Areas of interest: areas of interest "Commercial service"
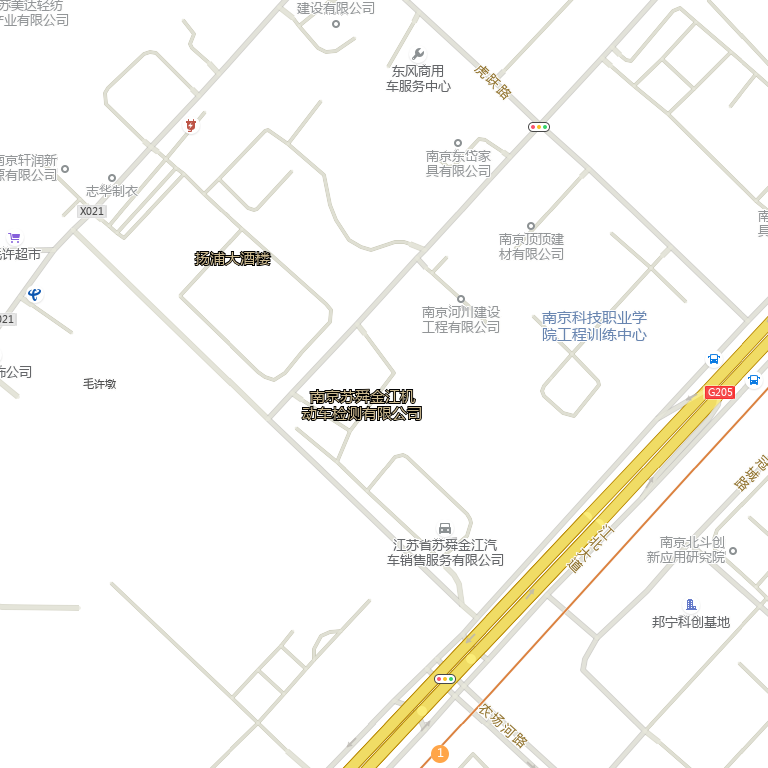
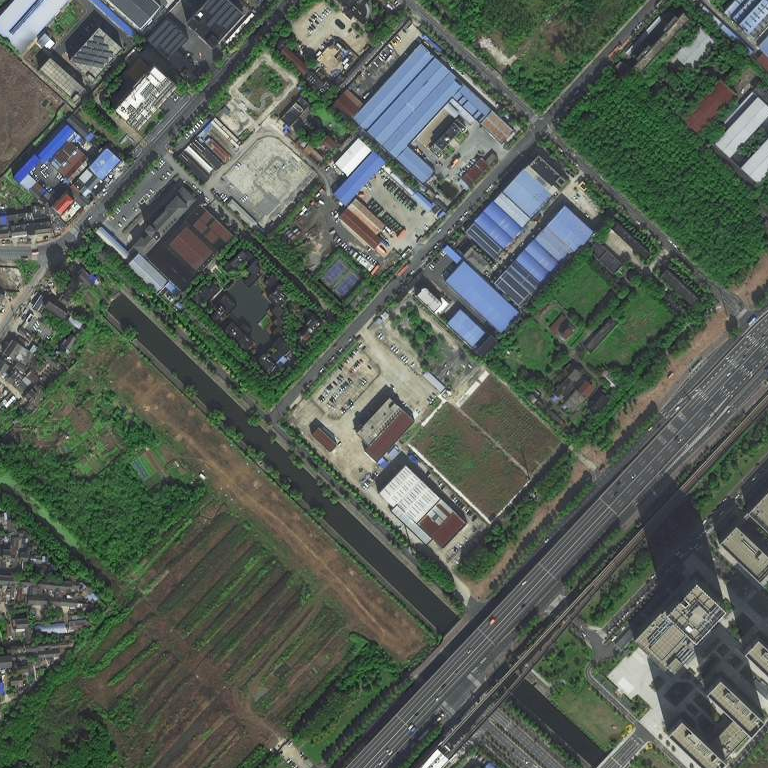